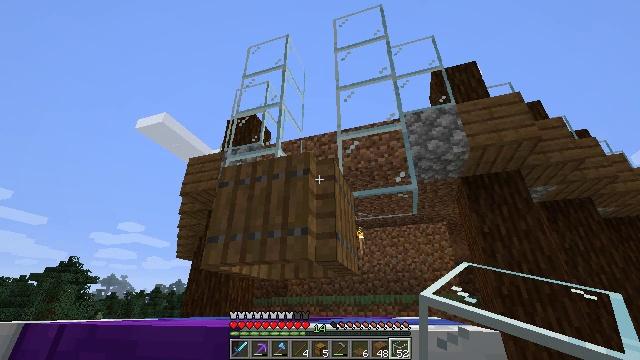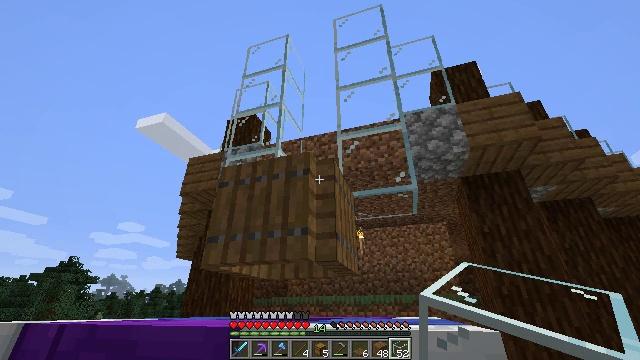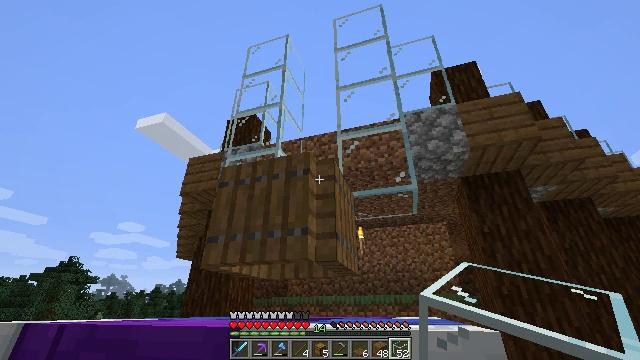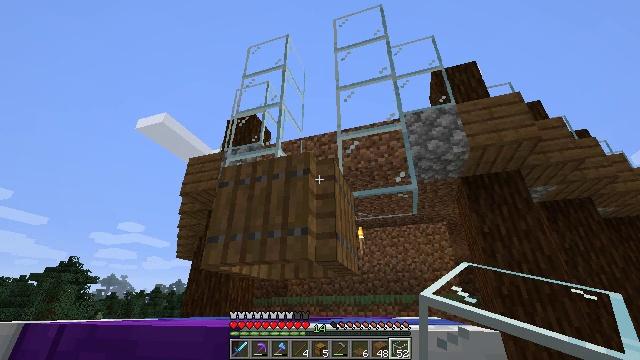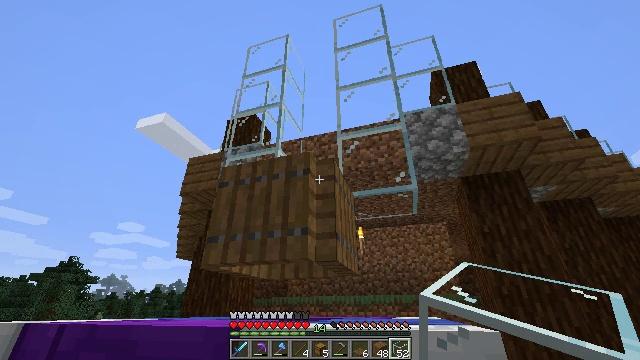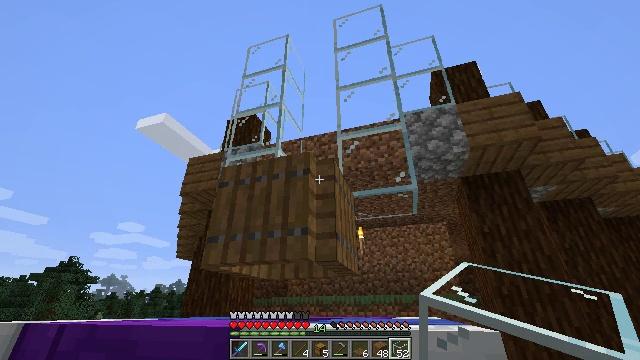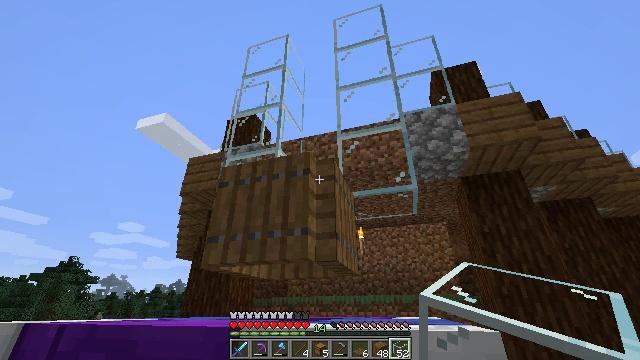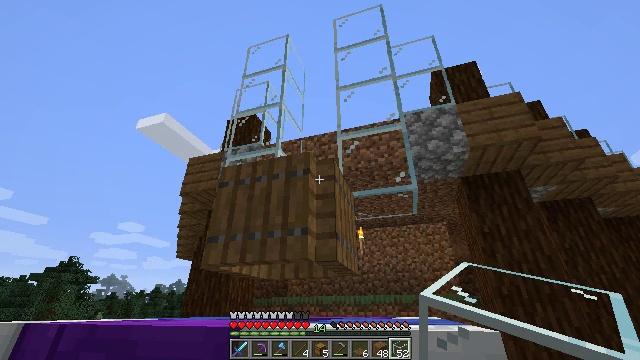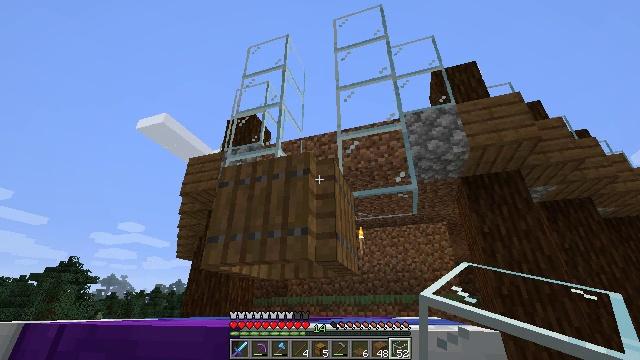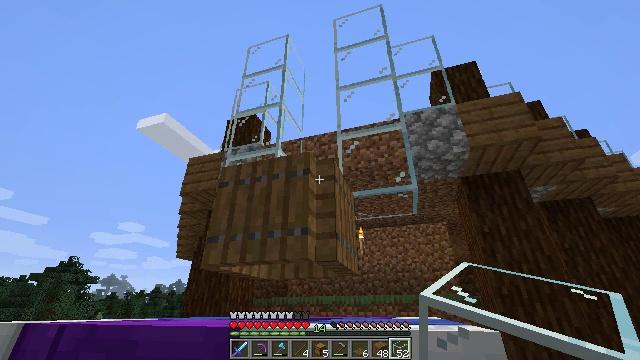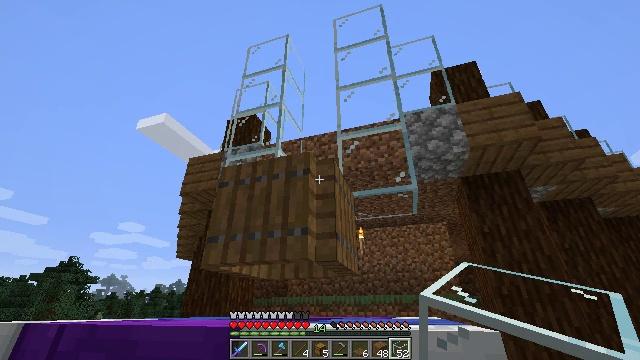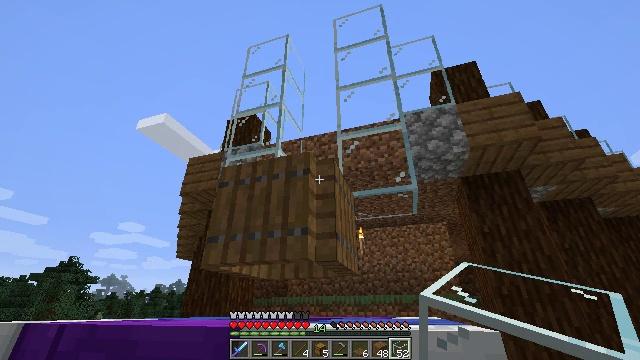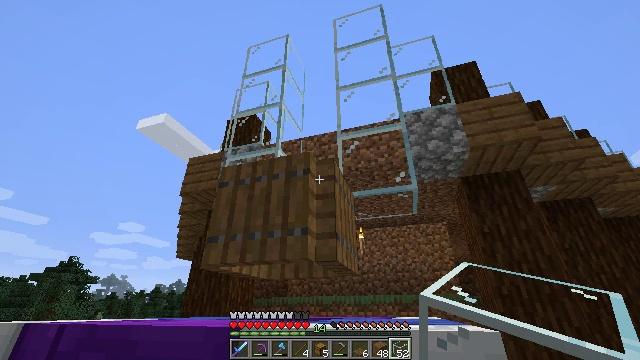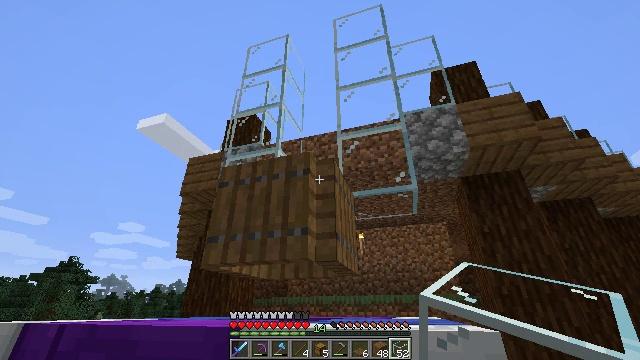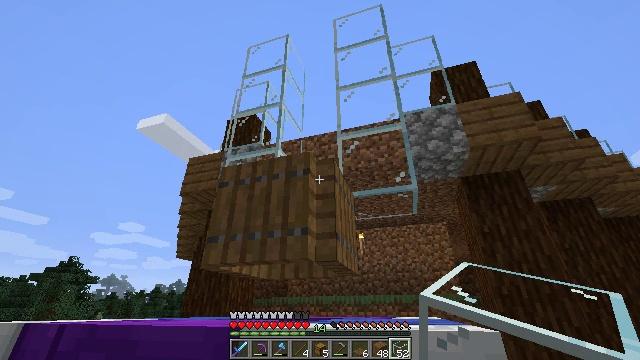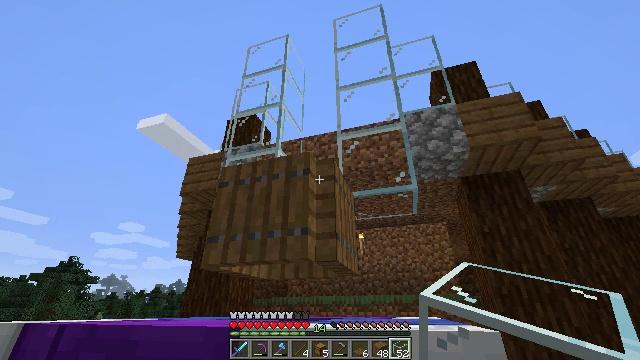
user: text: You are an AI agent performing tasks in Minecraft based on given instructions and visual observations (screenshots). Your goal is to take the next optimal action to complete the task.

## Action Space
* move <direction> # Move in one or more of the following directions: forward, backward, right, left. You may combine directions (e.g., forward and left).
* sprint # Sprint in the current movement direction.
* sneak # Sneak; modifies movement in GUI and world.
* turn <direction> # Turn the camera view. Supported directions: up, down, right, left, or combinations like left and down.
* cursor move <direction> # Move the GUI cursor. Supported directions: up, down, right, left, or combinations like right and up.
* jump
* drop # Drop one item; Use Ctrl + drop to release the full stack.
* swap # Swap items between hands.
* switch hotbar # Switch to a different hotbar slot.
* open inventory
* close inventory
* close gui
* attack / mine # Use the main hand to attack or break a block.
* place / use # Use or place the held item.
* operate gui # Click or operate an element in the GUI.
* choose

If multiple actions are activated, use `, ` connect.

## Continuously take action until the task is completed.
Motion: motion action
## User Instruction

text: Mine the blue bed to pick it up.
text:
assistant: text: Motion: no_op
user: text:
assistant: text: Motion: no_op
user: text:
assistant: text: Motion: no_op
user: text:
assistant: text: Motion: no_op
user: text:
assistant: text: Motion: no_op
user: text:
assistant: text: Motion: no_op
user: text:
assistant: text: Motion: no_op
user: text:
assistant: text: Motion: no_op
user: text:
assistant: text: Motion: no_op
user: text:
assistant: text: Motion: no_op
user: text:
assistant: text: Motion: no_op
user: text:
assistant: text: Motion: no_op
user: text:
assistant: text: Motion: no_op
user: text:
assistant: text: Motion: no_op
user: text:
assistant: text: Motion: no_op
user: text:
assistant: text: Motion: no_op
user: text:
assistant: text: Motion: no_op
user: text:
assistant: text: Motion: no_op
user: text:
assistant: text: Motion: no_op
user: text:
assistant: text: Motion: no_op
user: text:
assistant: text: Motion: no_op
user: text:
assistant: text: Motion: no_op
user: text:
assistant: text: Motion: no_op
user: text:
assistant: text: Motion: no_op
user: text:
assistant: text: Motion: no_op
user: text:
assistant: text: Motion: no_op
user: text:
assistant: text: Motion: no_op
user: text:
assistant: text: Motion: no_op
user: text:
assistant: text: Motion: no_op
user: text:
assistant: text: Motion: no_op